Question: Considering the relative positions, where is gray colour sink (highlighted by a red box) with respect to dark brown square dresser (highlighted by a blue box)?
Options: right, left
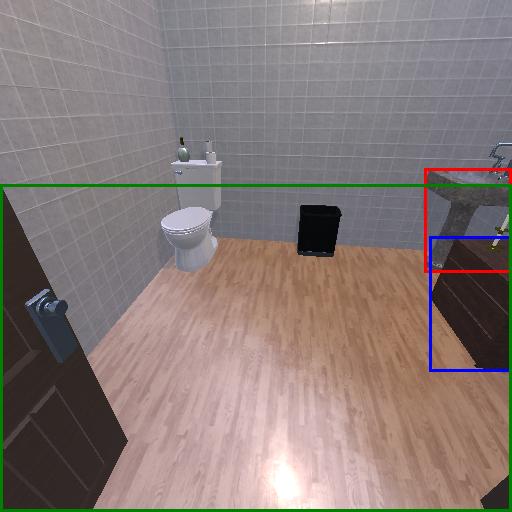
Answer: right